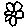
Label: flower